Question: I have a Collection View source in which I've set two Group Descriptions
'''
myCollectionViewSource.GroupDescriptions.Add(New PropertyGroupDescription("PrimaryProperty"))
myCollectionViewSource.GroupDescriptions.Add(New PropertyGroupDescription("SecondaryProperty"))
'''
As Illustrated below, the primary grouping has found 338 records.
Those are broken up into 179 pairs of records based on the secondary GroupDescription. If I'm evaluating a child grouping element, is there a way for me to get the 'ItemCount' of the primary grouping from which it originally comes?

Please and thank you.
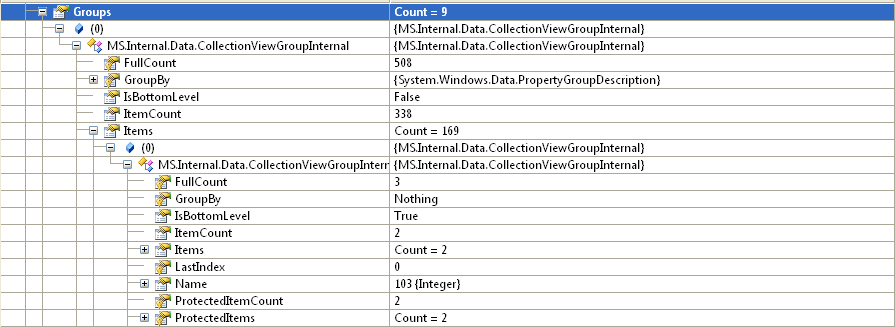
Answer: based on your local values, you can simply use the following expression
'''
((MS.Internal.Data.CollectionViewGroupInternal)myCollectionViewSource.View.Groups[0]).ItemCount
'''